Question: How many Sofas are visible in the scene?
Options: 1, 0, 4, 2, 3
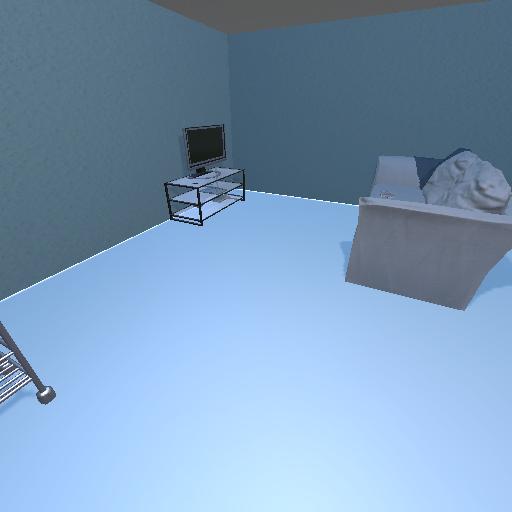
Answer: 1